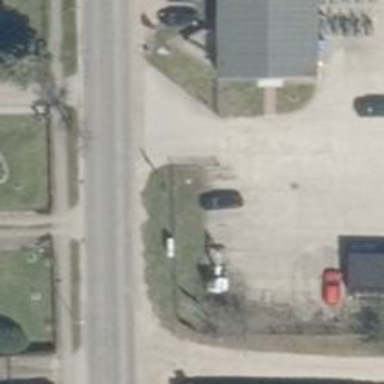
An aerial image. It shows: Driveway leading to service road.